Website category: book
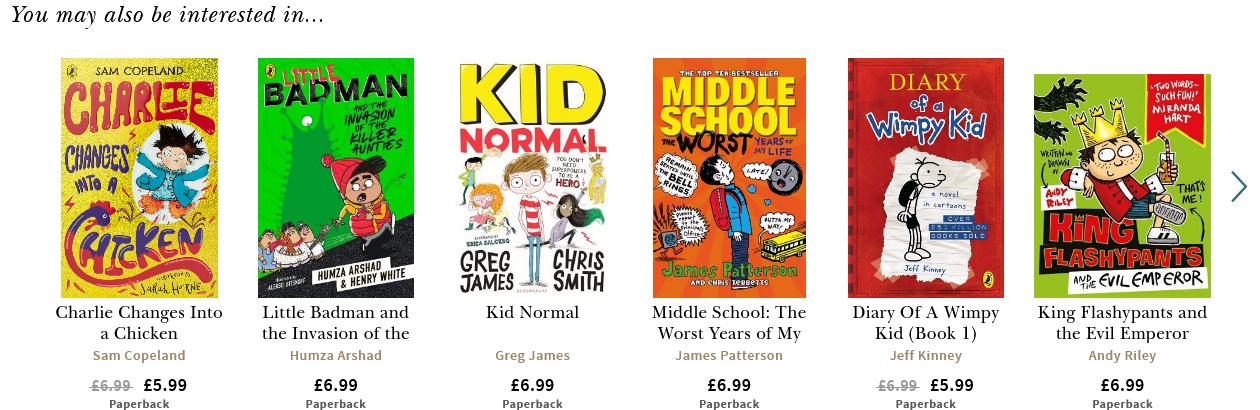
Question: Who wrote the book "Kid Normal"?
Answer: Greg James

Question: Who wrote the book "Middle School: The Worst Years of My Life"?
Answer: James Patterson

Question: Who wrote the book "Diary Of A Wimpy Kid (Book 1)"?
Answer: Jeff Kinney

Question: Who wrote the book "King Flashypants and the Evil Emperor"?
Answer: Andy Riley

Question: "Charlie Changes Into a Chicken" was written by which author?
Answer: Sam Copeland

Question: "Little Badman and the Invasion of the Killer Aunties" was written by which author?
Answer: Humza Arshad

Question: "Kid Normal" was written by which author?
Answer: Greg James

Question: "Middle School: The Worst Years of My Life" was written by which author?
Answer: James Patterson

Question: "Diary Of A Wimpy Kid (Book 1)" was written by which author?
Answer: Jeff Kinney

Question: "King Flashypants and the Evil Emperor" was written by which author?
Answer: Andy Riley

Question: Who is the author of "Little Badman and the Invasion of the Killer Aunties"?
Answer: Humza Arshad

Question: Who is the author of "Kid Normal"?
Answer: Greg James

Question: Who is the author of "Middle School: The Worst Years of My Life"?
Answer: James Patterson

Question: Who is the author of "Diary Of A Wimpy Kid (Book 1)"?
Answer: Jeff Kinney

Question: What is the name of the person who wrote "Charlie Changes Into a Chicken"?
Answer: Sam Copeland

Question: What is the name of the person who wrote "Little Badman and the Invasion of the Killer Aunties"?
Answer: Humza Arshad

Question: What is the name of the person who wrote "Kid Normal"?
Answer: Greg James

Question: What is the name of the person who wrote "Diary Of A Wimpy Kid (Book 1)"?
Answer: Jeff Kinney

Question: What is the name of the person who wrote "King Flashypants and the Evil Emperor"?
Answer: Andy Riley

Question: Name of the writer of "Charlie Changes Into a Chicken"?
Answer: Sam Copeland

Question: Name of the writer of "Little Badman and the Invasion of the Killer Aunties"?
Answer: Humza Arshad

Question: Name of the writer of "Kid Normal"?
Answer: Greg James

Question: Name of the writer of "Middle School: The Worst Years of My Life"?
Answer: James Patterson

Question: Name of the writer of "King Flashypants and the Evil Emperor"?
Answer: Andy Riley

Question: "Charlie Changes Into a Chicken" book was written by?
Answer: Sam Copeland

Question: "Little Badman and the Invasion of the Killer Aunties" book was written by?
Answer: Humza Arshad

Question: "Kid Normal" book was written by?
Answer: Greg James

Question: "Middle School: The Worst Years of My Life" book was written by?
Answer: James Patterson

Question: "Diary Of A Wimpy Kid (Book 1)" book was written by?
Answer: Jeff Kinney

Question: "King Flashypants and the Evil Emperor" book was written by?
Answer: Andy Riley

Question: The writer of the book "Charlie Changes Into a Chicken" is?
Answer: Sam Copeland

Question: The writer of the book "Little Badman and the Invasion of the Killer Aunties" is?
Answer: Humza Arshad

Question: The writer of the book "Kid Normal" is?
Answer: Greg James

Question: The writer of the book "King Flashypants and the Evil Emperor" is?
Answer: Andy Riley

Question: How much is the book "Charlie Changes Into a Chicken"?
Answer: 5.99

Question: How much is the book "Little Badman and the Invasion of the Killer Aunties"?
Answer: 6.99

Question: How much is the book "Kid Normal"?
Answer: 6.99

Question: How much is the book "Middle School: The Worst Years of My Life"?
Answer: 6.99

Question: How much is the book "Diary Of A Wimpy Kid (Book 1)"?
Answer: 5.99

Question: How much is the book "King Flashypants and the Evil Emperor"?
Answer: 6.99

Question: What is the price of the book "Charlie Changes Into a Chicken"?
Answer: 5.99

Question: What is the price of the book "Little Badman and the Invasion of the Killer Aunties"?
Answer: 6.99

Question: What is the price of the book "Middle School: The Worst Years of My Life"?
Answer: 6.99

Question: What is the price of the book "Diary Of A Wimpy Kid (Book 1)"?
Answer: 5.99

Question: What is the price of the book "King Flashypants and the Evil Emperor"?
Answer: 6.99

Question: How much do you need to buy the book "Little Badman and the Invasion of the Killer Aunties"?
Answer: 6.99

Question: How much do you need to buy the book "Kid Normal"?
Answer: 6.99

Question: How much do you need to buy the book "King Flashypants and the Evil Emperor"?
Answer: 6.99

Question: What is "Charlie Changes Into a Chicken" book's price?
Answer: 5.99

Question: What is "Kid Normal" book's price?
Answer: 6.99

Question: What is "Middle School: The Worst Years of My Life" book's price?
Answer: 6.99

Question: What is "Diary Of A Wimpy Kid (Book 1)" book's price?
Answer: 5.99

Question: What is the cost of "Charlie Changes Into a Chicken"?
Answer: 5.99

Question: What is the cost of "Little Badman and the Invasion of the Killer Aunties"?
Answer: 6.99

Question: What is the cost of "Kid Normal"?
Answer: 6.99

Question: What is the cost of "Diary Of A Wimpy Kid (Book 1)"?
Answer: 5.99

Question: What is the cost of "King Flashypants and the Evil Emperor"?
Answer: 6.99

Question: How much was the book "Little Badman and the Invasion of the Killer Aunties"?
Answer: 6.99

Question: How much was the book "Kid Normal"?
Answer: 6.99

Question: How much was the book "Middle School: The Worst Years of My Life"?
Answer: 6.99

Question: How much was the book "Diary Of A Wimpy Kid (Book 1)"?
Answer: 5.99

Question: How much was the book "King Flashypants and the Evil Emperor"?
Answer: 6.99

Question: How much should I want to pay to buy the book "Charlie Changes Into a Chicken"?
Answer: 5.99

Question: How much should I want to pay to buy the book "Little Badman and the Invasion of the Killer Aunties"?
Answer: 6.99